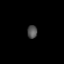
Tissue: lung
Cell type: T cells
Senescence score: 0.2364
Nuclear area (px): 130
Mean DAPI intensity: 80.638